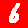
Digit: 6